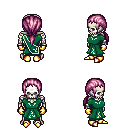
a pixel art fantasy rpg character, male body template, skeleton, sash dress, teal pants, pink ponytail hairstyle, gold gloves, gold boots, four views (front, back, left, right), 2x2 character sprite sheet, small pixel art, hard edges, no anti-aliasing